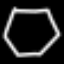
Label: octagon